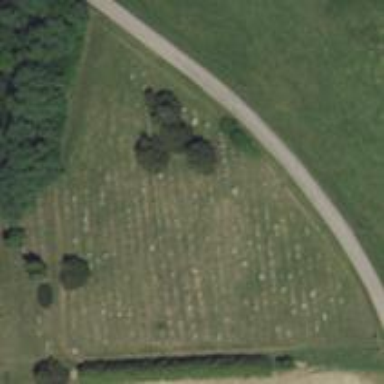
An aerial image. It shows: Graveyard.